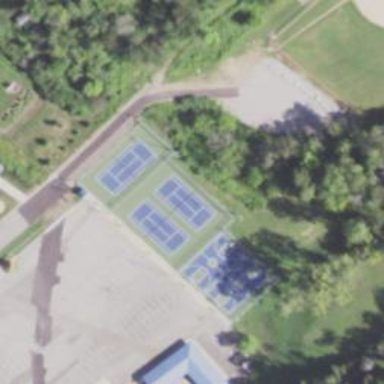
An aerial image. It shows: Tennis court on pitch designated for leisure land.